Question: I'm writing a scheduling tool and I want to have a view similar to "Day", which is available in many calendar apps.
It's done as a ListBox so the user could select some event. The problem occurs when I'm trying to bind the events - selection doesn't work as expected. By this I mean that it looks like stretched to the very top of the container, plus the click event doesn't get handled on the element but on the space between the element and the top edge of the container.
Here's an example: on the left side - how it should work and look, this is done by manually placing two ListBoxItems. On the right side, using binding.

I compared visual trees of both cases with a WPF debug tool and there's small difference in e.g. stuff, but I don't understand exactly what happens there, why the difference occurs and how I can remove it.
Here is my XAML:
'''
<Window
xmlns="http://schemas.microsoft.com/winfx/2006/xaml/presentation"
xmlns:x="http://schemas.microsoft.com/winfx/2006/xaml"
x:Class="PLA1.MainWindow"
x:Name="Window"
xmlns:local="clr-namespace:PLA1"
Title="MainWindow"
Width="640" Height="480">
<Window.Resources>
<local:MarginConverter x:Key="marginConverter"/>
</Window.Resources>
<Grid x:Name="LayoutRoot">
<ListBox Margin="8,8,0,8" Background="#C9BBC0FF" HorizontalAlignment="Left" Width="160">
<ItemsControl.ItemsPanel>
<ItemsPanelTemplate>
<Canvas />
</ItemsPanelTemplate>
</ItemsControl.ItemsPanel>
<ListBox.ItemTemplate>
<DataTemplate>
<ListBoxItem Margin="{Binding Path=StartMinutes, Converter={StaticResource marginConverter}}" Height="{Binding Path=Duration}" Width="150" Background="#8000FF00" Foreground="White" BorderThickness="2" BorderBrush="#80000000">
<StackPanel>
<TextBlock Text="{Binding Path=Name}" Margin="5,0,0,0" Width="130" TextWrapping="Wrap" FontWeight="Bold" FontSize="18" />
<TextBlock Text="{Binding Path=Place}" Margin="8,0,0,0" FontSize="14"/>
</StackPanel>
</ListBoxItem>
</DataTemplate>
</ListBox.ItemTemplate>
<ListBox.Effect>
<DropShadowEffect Opacity="0.625"/>
</ListBox.Effect>
<!-- uncomment these two lines to test binding -->
<!--local:Event Duration="200" StartMinutes="60" Name="Sprawdzian" Place="EA32" />
<local:Event Duration="120" StartMinutes="300" Name="Oddanie projektu" Place="308" /-->
<ListBoxItem Margin="0,60,0,0" Height="200" Width="150" Background="#8000FF00" Foreground="White" BorderThickness="2" BorderBrush="#80000000">
<StackPanel>
<TextBlock Text="Sprawdzian" Margin="5,0,0,0" Width="130" TextWrapping="Wrap" FontWeight="Bold" FontSize="18" />
<TextBlock Text="EA32" Margin="8,0,0,0" FontSize="14"/>
</StackPanel>
</ListBoxItem>
<ListBoxItem Margin="0,300,0,0" Height="120" Width="150" Background="#8000FF00" Foreground="White" BorderThickness="2" BorderBrush="#80000000">
<StackPanel>
<TextBlock Text="Oddanie projektu" Margin="5,0,0,0" Width="130" TextWrapping="Wrap" FontWeight="Bold" FontSize="18" />
<TextBlock Text="308" Margin="8,0,0,0" FontSize="14"/>
</StackPanel>
</ListBoxItem>
</ListBox>
</Grid>
</Window>
'''
class:
'''
public class Event
{
public int StartMinutes { get;set; }
public int Duration { get; set; }
public string Name { get; set; }
public string Place { get; set; }
public Event() { }
}
'''
class:
'''
public class MarginConverter : IValueConverter
{
public object Convert(object value, System.Type targetType, object parameter, System.Globalization.CultureInfo culture)
{
return new Thickness(0, (int)(value), 0, 0);
}
public object ConvertBack(object value, System.Type targetType, object parameter, System.Globalization.CultureInfo culture)
{
return null;
}
}
'''
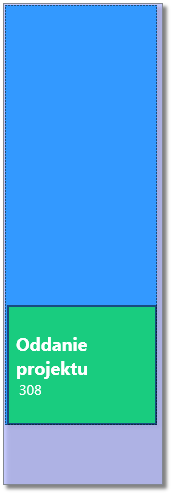
Answer: You should add style to 'ListBoxItem' in 'ListBox' resources where you set appropriate properties and change 'ItemTemplate':
'''
<ListBox Margin="8,8,0,8" Background="#C9BBC0FF" HorizontalAlignment="Left" Width="160">
<ListBox.Resources>
<Style TargetType="ListBoxItem">
<Setter Property="Margin" Value="{Binding Path=StartMinutes, Converter={StaticResource marginConverter}}" />
<Setter Property="Height" Value="{Binding Path=Duration}" />
<Setter Property="Foreground" Value="White" />
<Setter Property="BorderThickness" Value="2" />
<Setter Property="BorderBrush" Value="#80000000" />
<Setter Property="Width" Value="150" />
<Setter Property="Background" Value="#8000FF00" />
</Style>
</ListBox.Resources>
<ItemsControl.ItemsPanel>
<ItemsPanelTemplate>
<Canvas />
</ItemsPanelTemplate>
</ItemsControl.ItemsPanel>
<ListBox.ItemTemplate>
<DataTemplate>
<StackPanel>
<TextBlock Text="{Binding Path=Name}" Margin="5,0,0,0" Width="130" TextWrapping="Wrap" FontWeight="Bold" FontSize="18" />
<TextBlock Text="{Binding Path=Place}" Margin="8,0,0,0" FontSize="14"/>
</StackPanel>
</DataTemplate>
</ListBox.ItemTemplate>
<ListBox.Effect>
<DropShadowEffect Opacity="0.625"/>
</ListBox.Effect>
<!-- uncomment these two lines to test binding -->
<local:Event Duration="200" StartMinutes="60" Name="Sprawdzian" Place="EA32" />
<local:Event Duration="120" StartMinutes="300" Name="Oddanie projektu" Place="308" />
<!--<ListBoxItem Margin="0,60,0,0" Height="200" Width="150" Background="#8000FF00" Foreground="White" BorderThickness="2" BorderBrush="#80000000">
<StackPanel>
<TextBlock Text="Sprawdzian" Margin="5,0,0,0" Width="130" TextWrapping="Wrap" FontWeight="Bold" FontSize="18" />
<TextBlock Text="EA32" Margin="8,0,0,0" FontSize="14"/>
</StackPanel>
</ListBoxItem>
<ListBoxItem Margin="0,300,0,0" Height="120" Width="150" Background="#8000FF00" Foreground="White" BorderThickness="2" BorderBrush="#80000000">
<StackPanel>
<TextBlock Text="Oddanie projektu" Margin="5,0,0,0" Width="130" TextWrapping="Wrap" FontWeight="Bold" FontSize="18" />
<TextBlock Text="308" Margin="8,0,0,0" FontSize="14"/>
</StackPanel>
</ListBoxItem>-->
</ListBox>
'''
Visual tree with two 'ListBoxItem' items:

In this example everything is ok, 'Height' and 'Margin' properties are setting in code.
Visual tree with two 'Event' items:

In this example you defined 'ItemTemplate' as 'ListBoxItem' but by default 'ListBox' also will add container 'ListBoxItem' so you have two 'ListBoxItem''s and here is problem because you set height and margin only for the inner 'ListBoxItem'. Outer 'ListBoxItem' has the default properties.
If you want to check this by yourself you can use to do this snoop (<URL>.